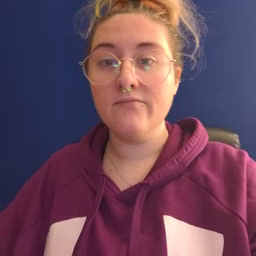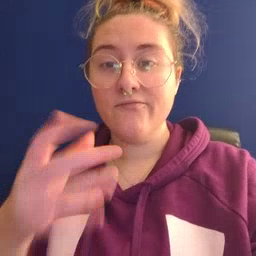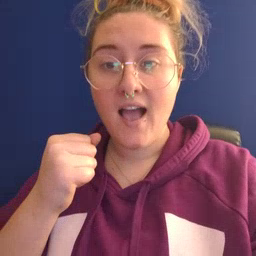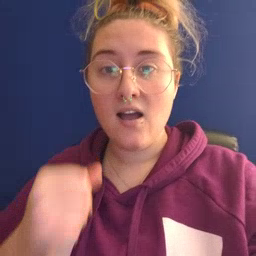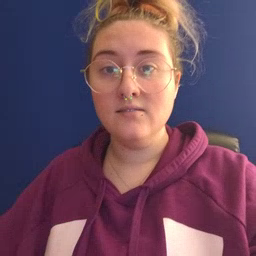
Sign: fast